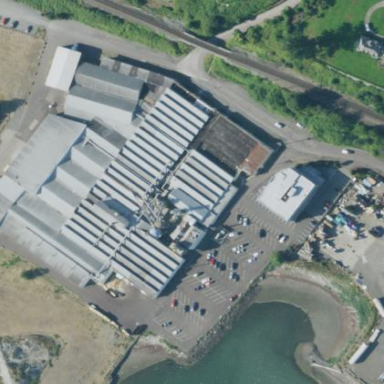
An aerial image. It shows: Flat roofed manufacturing building.